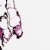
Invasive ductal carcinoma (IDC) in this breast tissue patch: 0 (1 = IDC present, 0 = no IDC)